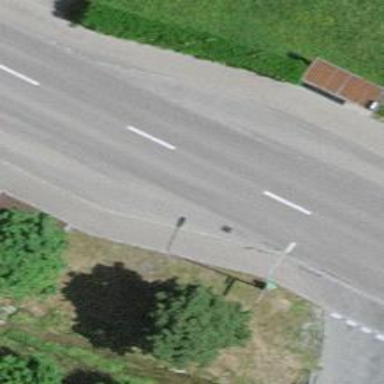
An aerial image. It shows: Public transport stop position.